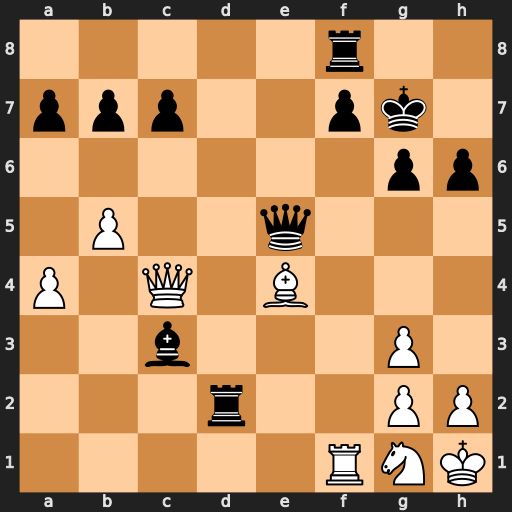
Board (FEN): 5r2/ppp2pk1/6pp/1P2q3/P1Q1B3/2b3P1/3r2PP/5RNK
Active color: w
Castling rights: -
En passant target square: -
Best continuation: Nf3 Qf6 Nxd2